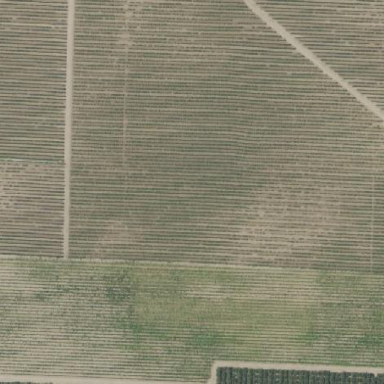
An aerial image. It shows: Vineyard.